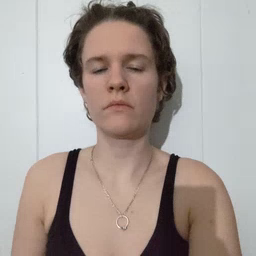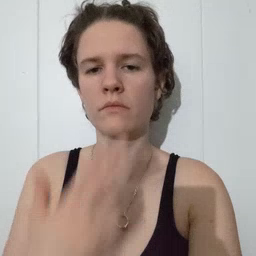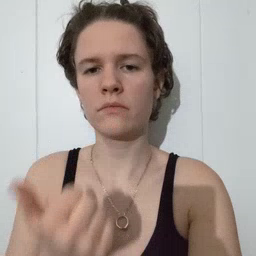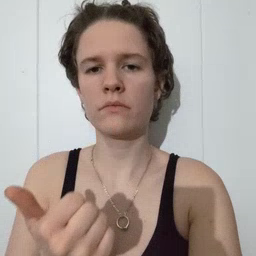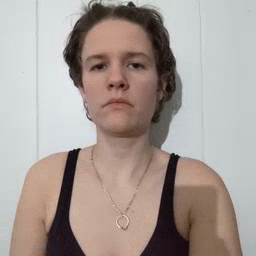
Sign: cute